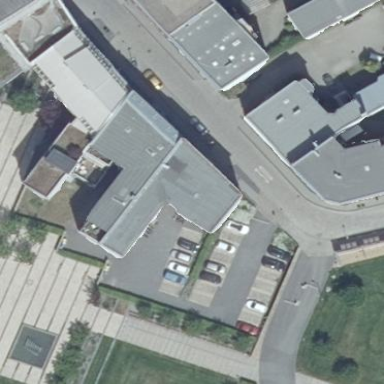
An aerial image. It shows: Block of apartments with flat roof made of gray tar paper. The building exterior is wheat in color.